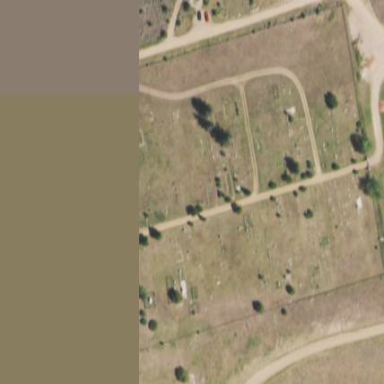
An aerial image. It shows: Cemetery.